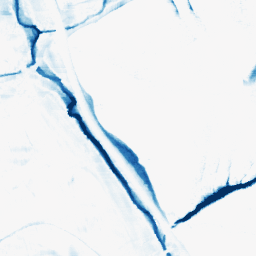
Category: morphological
Decomposition family: morphological_rect
Decomposition parameters: operation: closing
width: 20
height: 10
Upsampling method: regularized
Upsampling parameters: scale: 4
lambda_reg: 0.01
Upsampling scale: 4